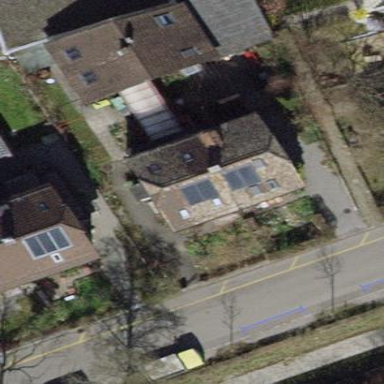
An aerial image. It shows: Semidetached house with tile roof.